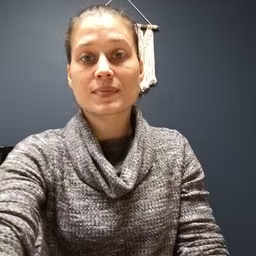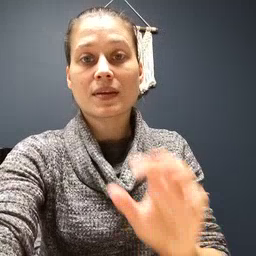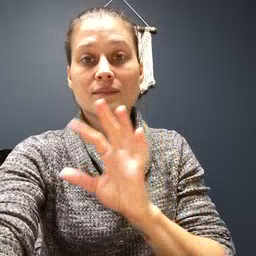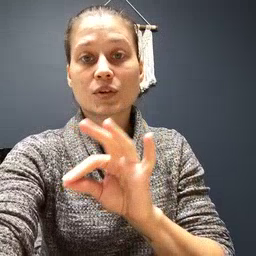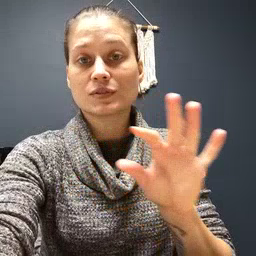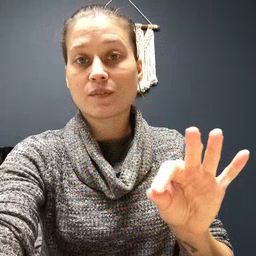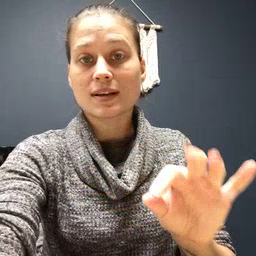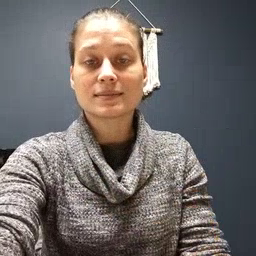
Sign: frenchfries